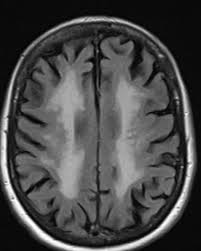
Label: notumor